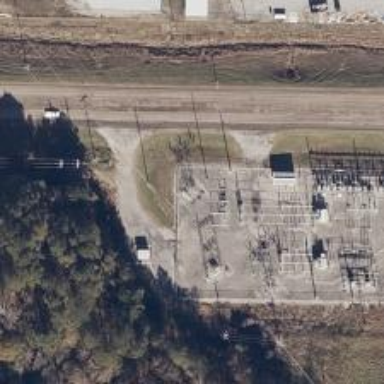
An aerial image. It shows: Power pole.